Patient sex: M
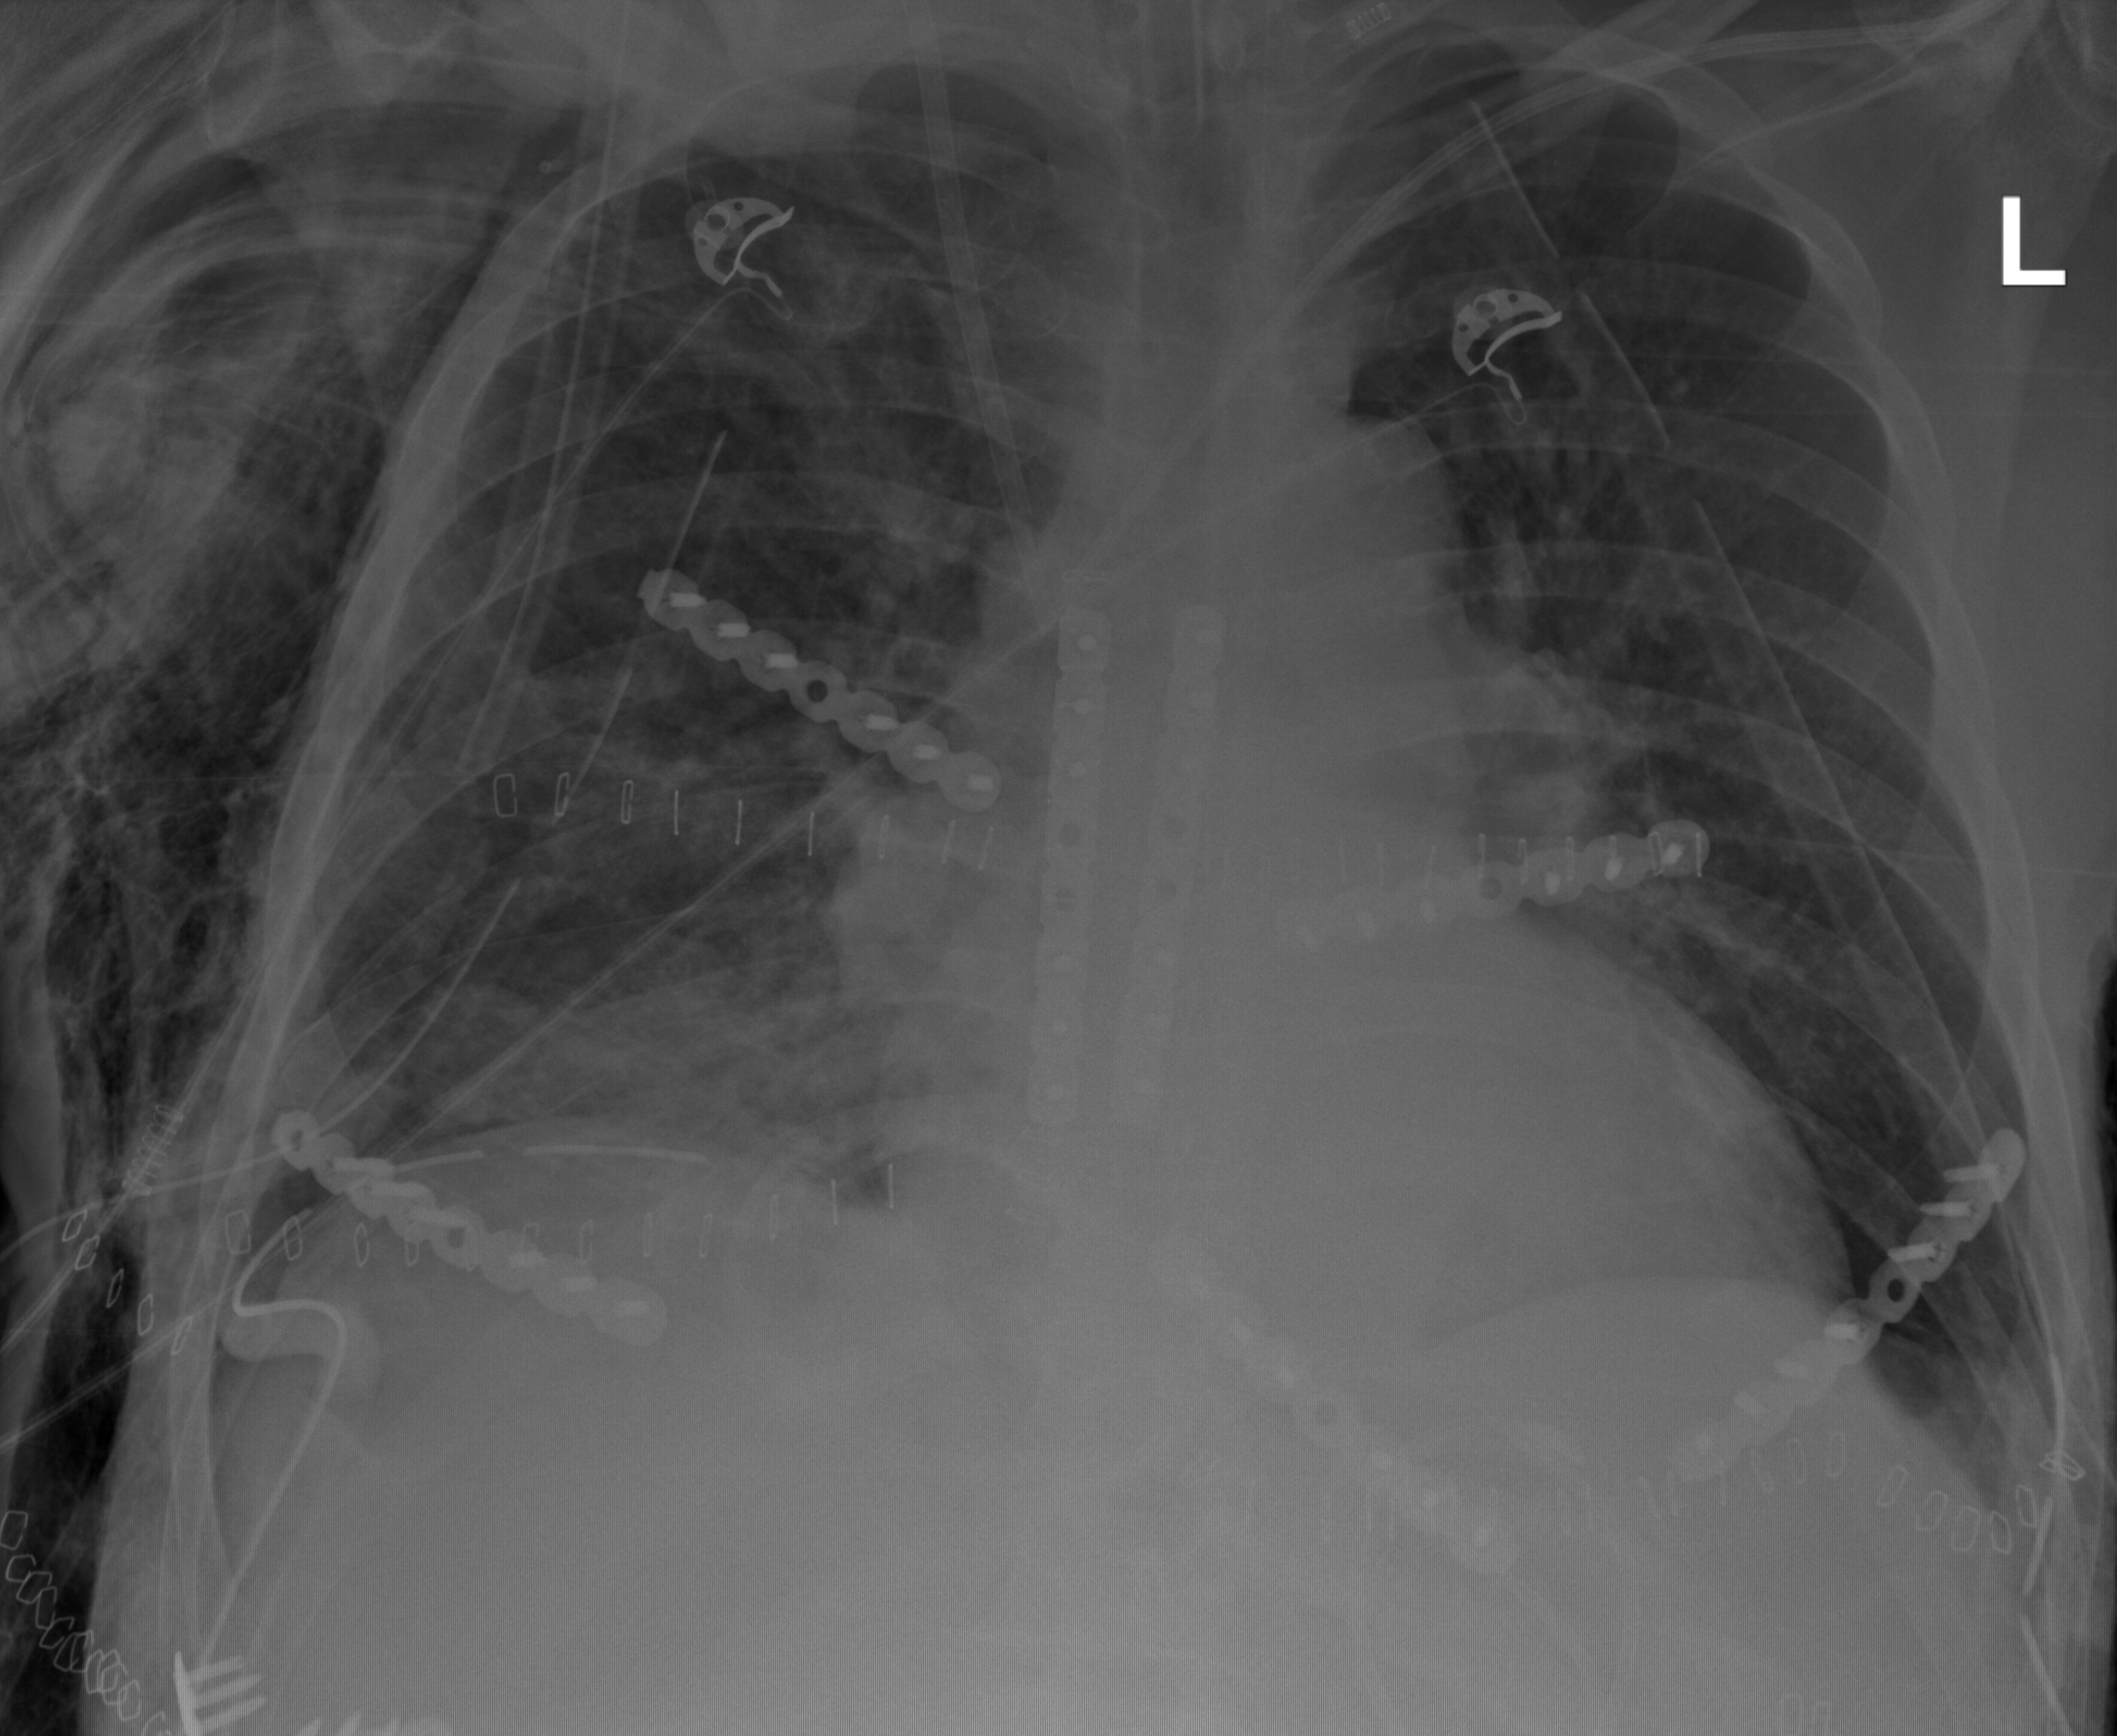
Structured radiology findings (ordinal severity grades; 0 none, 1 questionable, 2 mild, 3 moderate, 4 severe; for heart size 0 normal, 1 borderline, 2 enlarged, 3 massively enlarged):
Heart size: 2
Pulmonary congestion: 2
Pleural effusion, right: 2
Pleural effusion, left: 1
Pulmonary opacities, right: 2
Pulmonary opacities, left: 0
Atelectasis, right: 2
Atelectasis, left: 0